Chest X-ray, PA view. Patient: 69 years old, sex F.
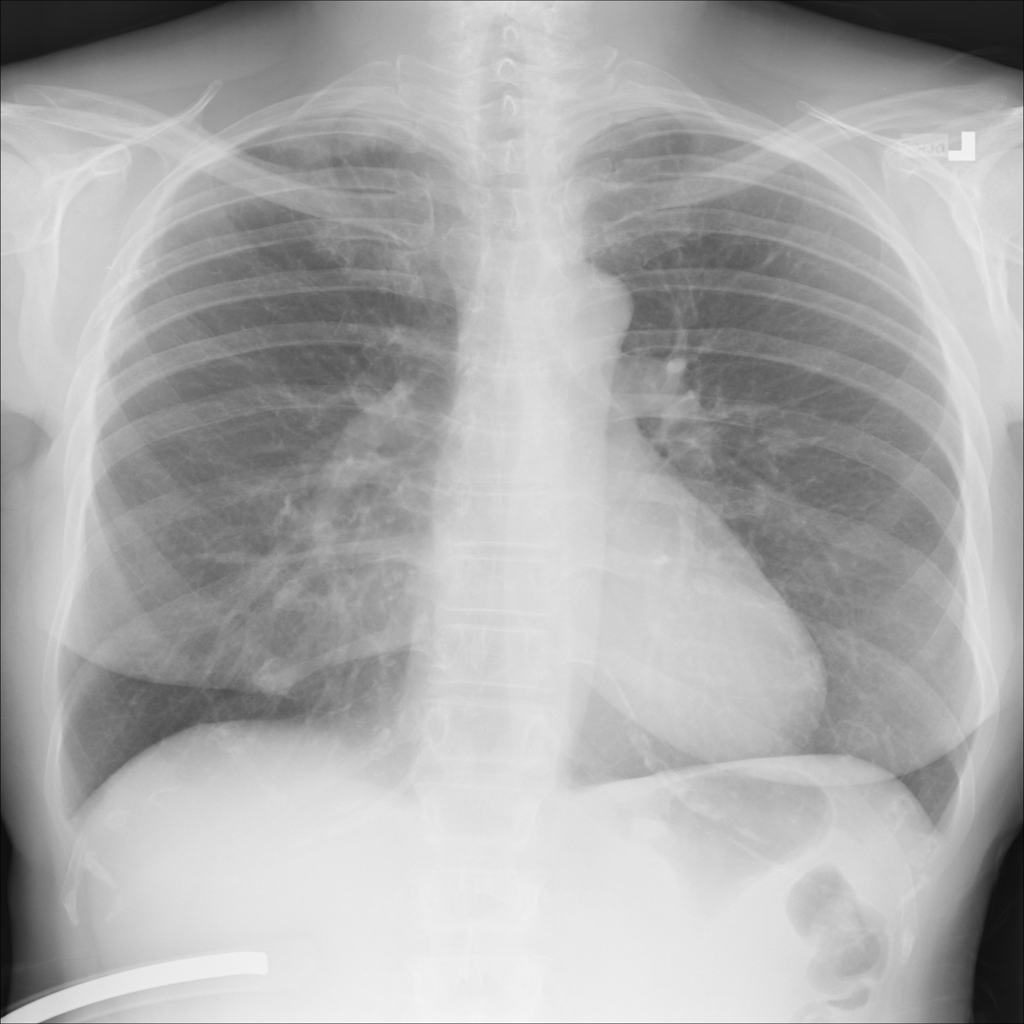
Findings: No Finding